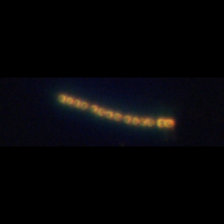
Taxon: Chaetoceros
Group: Diatoms